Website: bh-photo
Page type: billing-address
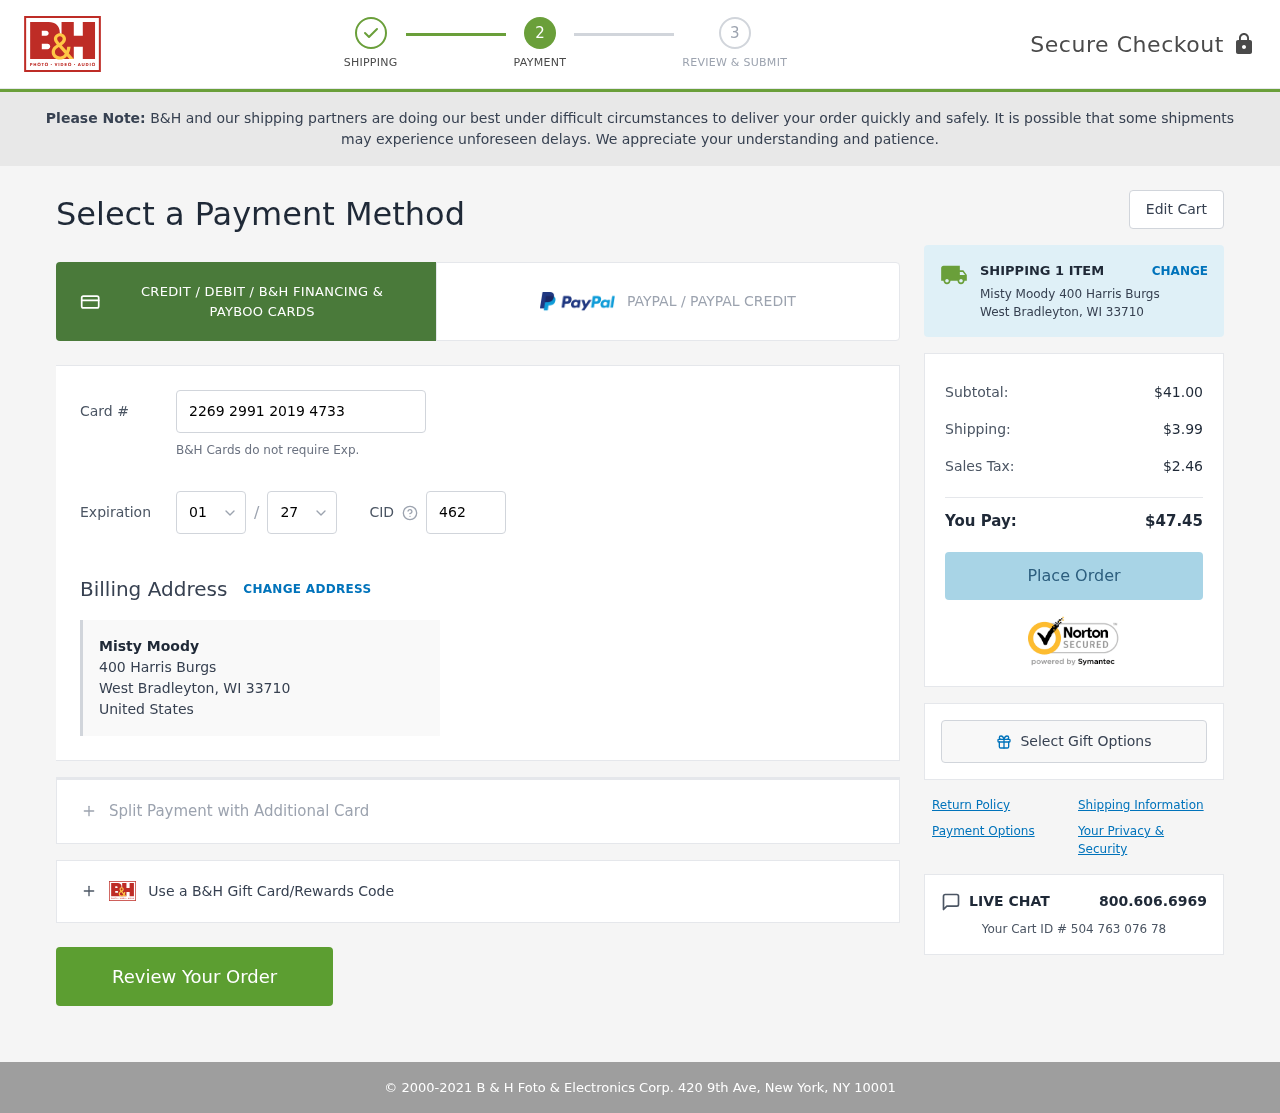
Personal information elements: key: PII_CARD_CVV
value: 462
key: PII_CARD_EXPIRY_MONTH
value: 01
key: PII_CARD_EXPIRY_YEAR
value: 27
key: PII_CARD_NUMBER
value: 2269 2991 2019 4733
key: PII_CITY
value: West Bradleyton
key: PII_COUNTRY
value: United States
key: PII_FULLNAME
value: Misty Moody
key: PII_POSTCODE
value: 33710
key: PII_STATE_ABBR
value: WI
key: PII_STREET
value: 400 Harris Burgs
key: PII_FULLNAME2
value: Misty Moody
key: PII_CITY_STATE
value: West Bradleyton, WI
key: PII_POSTCODE_FULL
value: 33710
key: PII_POSTCODE_NUMERIC
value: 33710
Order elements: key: ORDER_NUM_ITEMS
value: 1
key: ORDER_SUBTOTAL
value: $41.00
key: ORDER_SHIPPING_COST
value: $3.99
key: ORDER_TAX
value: $2.46
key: ORDER_TOTAL
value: $47.45
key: ORDER_ID
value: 504 763 076 78